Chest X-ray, PA view. Patient: 50 years old, sex M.
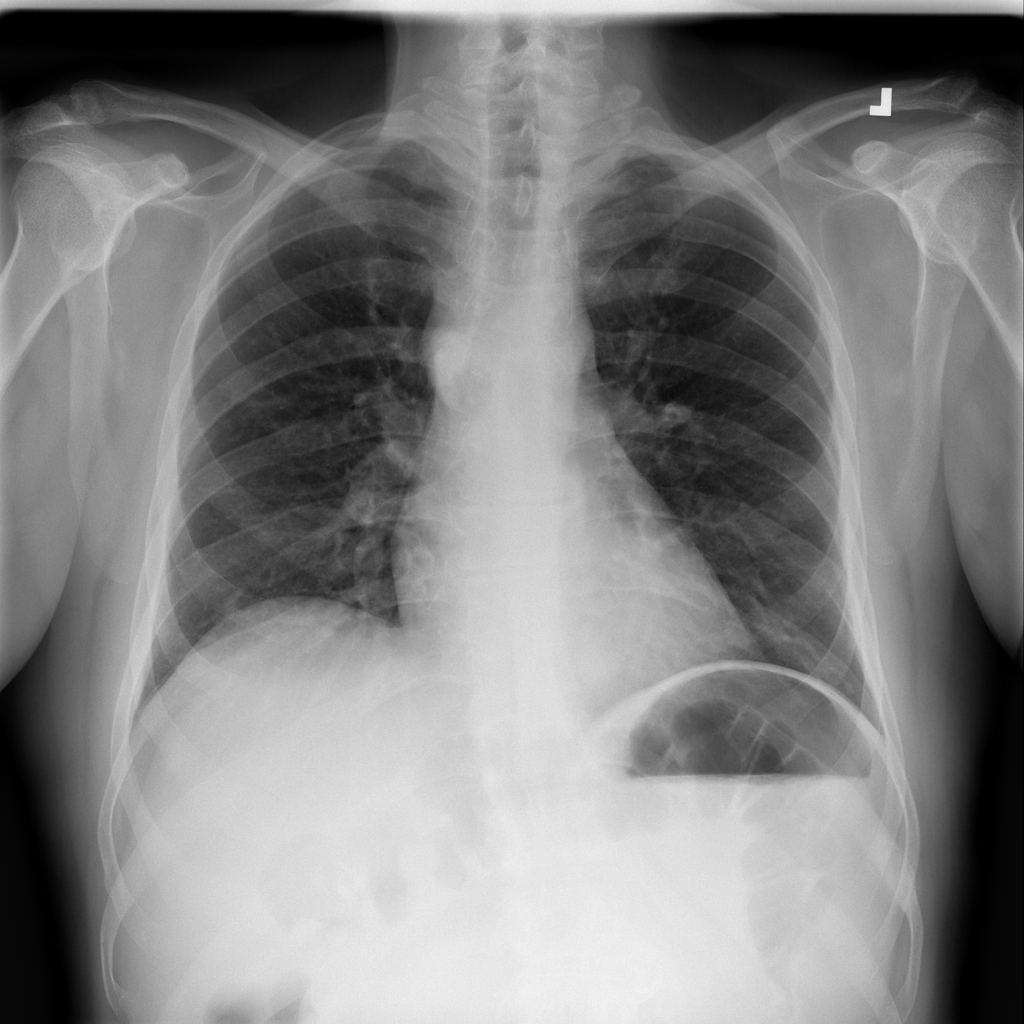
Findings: No Finding